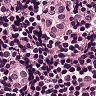
Metastatic tissue present: no